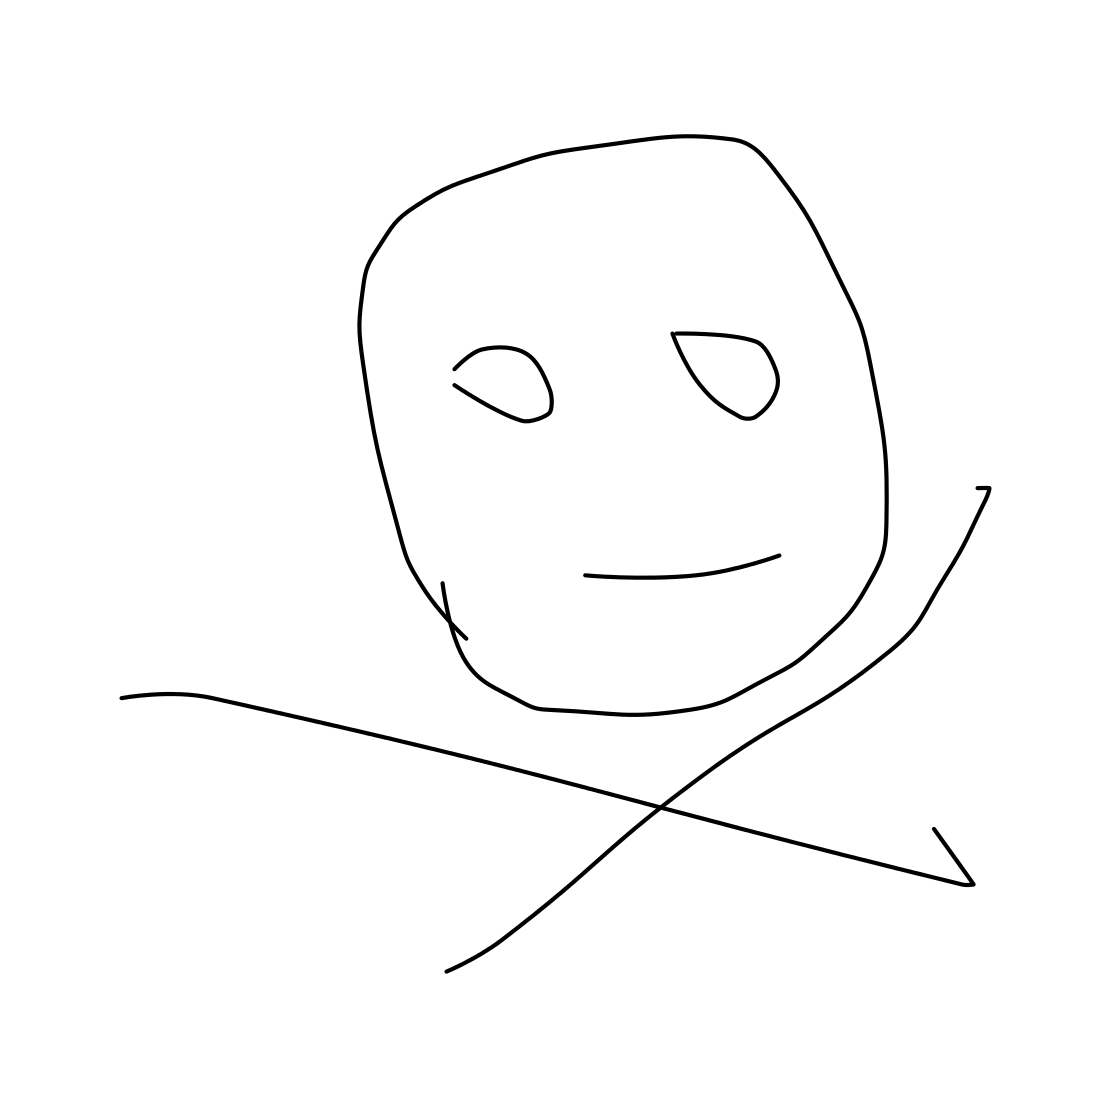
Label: human-skeleton